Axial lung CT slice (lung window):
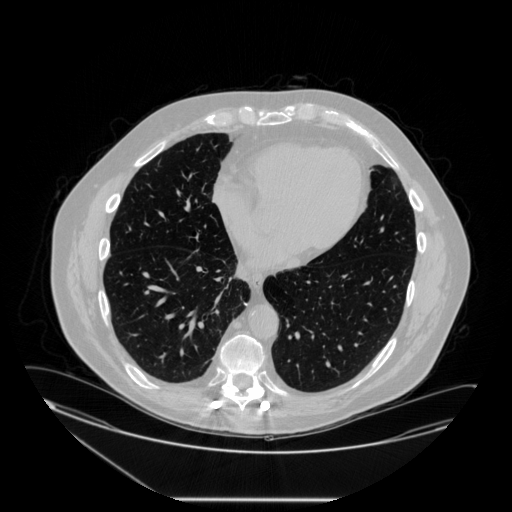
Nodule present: no